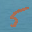
Label: 5